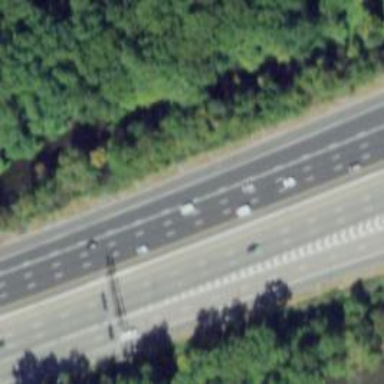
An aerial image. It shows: View of motorway.